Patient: sex M, age 76
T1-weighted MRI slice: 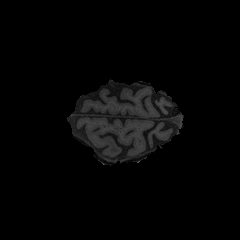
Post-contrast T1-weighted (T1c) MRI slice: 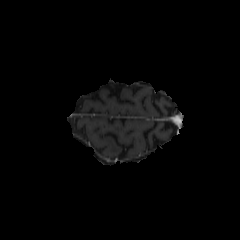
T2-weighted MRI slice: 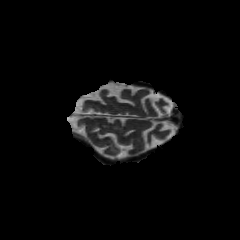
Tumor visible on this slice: yes
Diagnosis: Glioblastoma, IDH-wildtype
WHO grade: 4